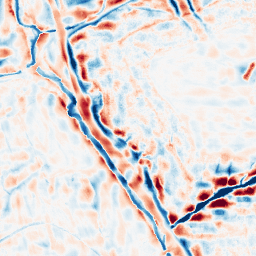
Category: wavelet
Decomposition family: wavelet_dwt
Decomposition parameters: wavelet: db4
level: 4
Upsampling method: regularized
Upsampling parameters: scale: 4
lambda_reg: 0.01
Upsampling scale: 4